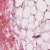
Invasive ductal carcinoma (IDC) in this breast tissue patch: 0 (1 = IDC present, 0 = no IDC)